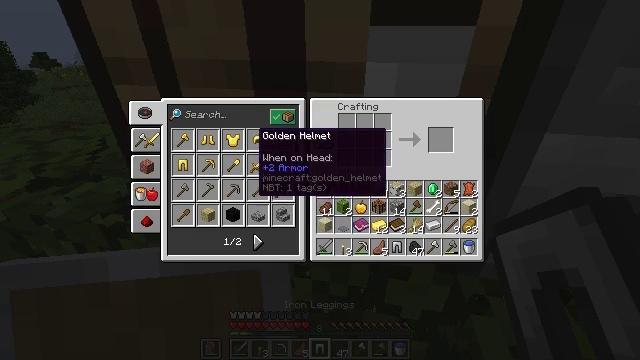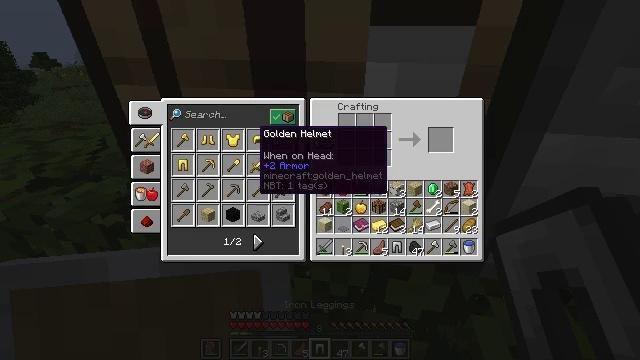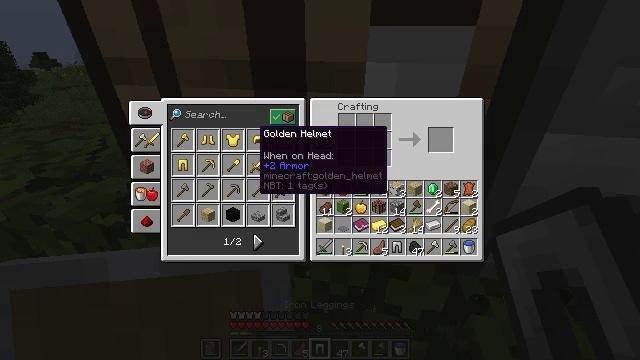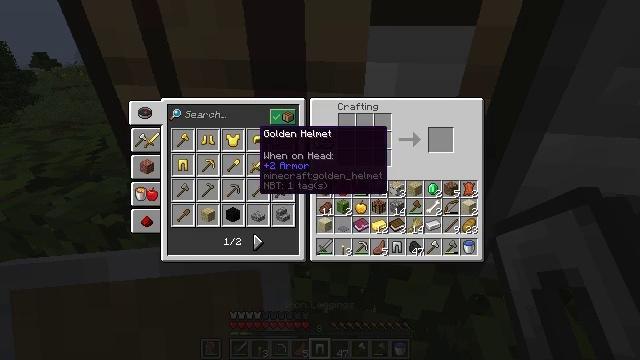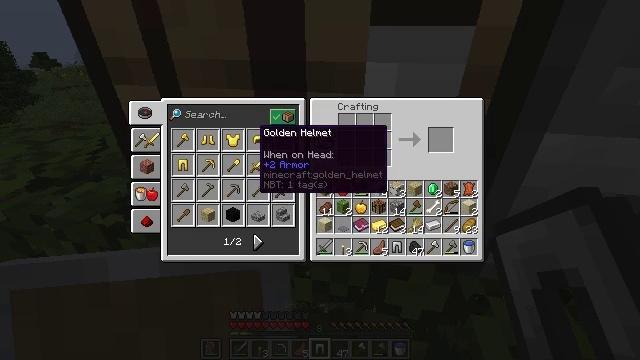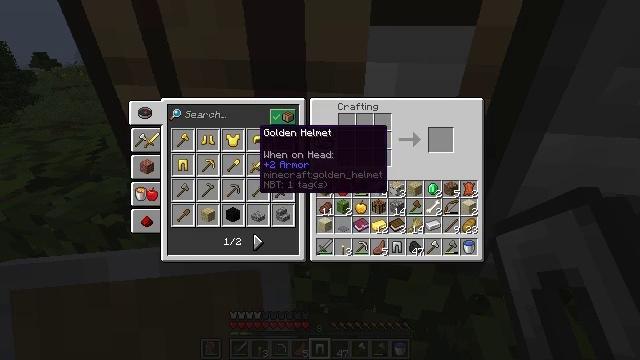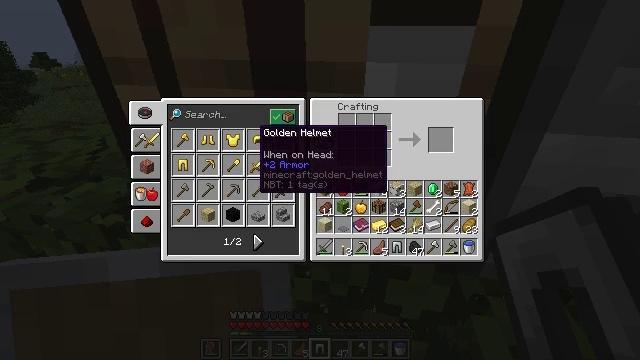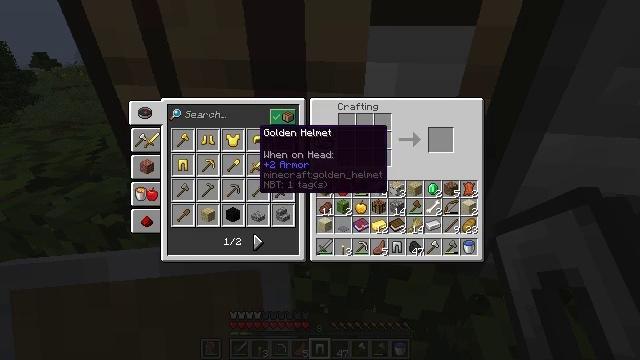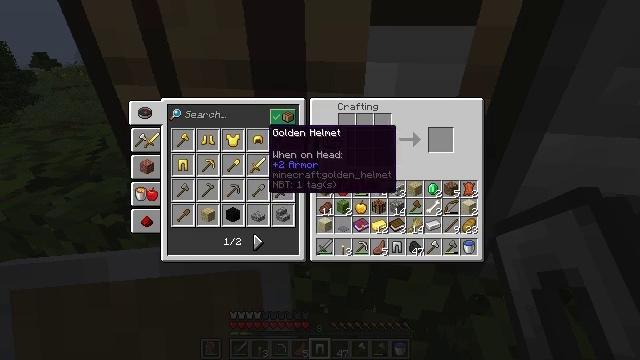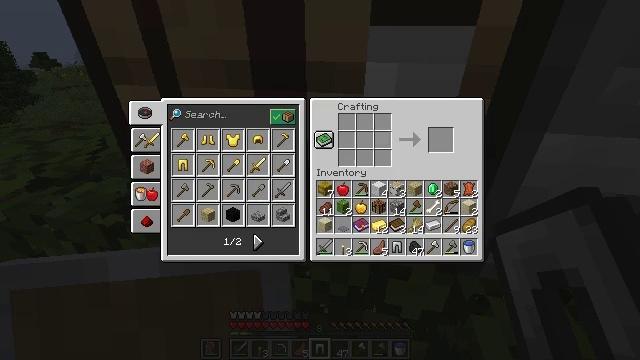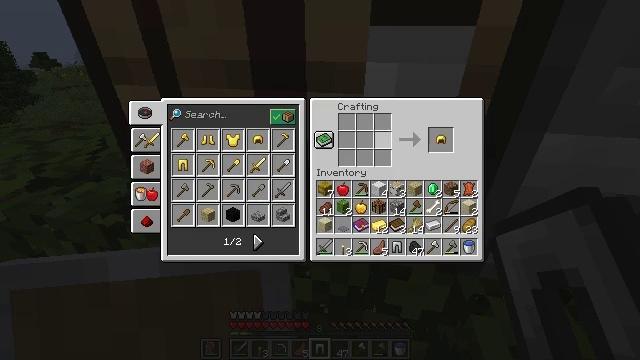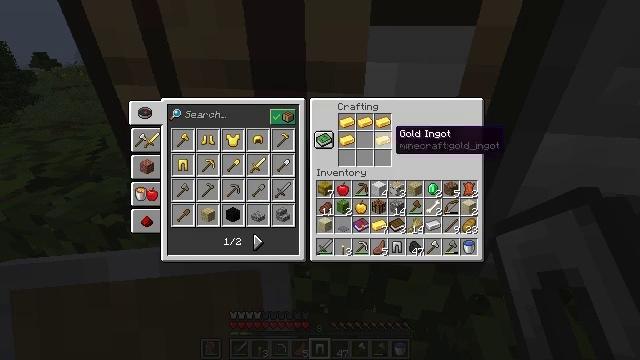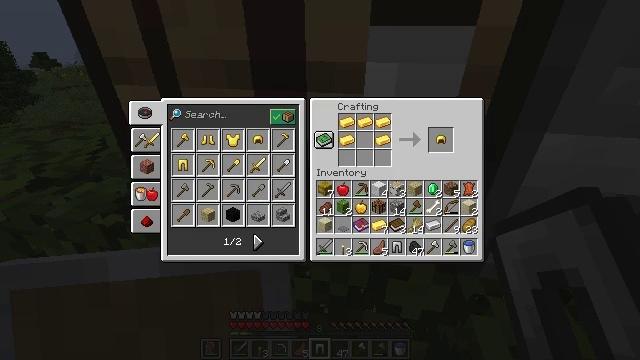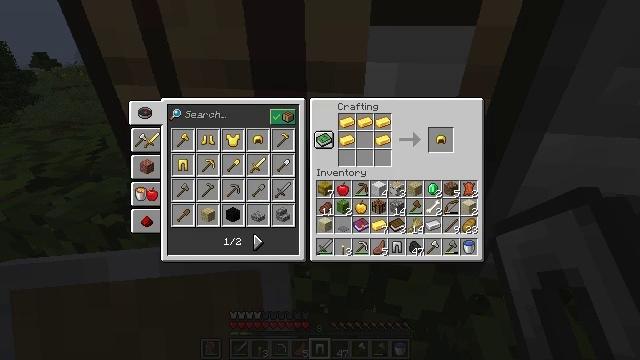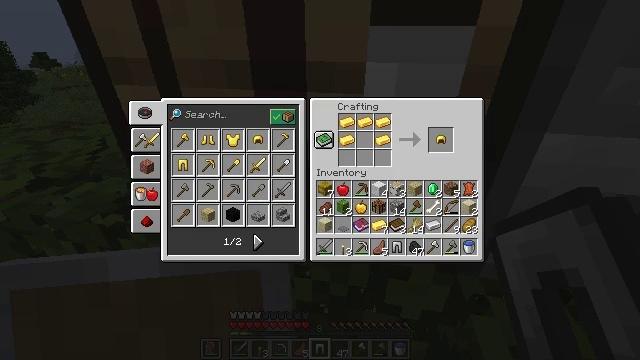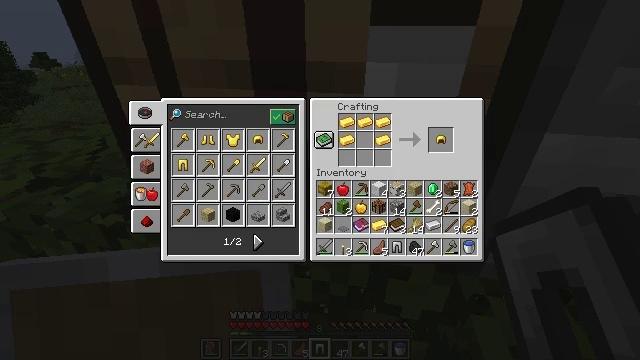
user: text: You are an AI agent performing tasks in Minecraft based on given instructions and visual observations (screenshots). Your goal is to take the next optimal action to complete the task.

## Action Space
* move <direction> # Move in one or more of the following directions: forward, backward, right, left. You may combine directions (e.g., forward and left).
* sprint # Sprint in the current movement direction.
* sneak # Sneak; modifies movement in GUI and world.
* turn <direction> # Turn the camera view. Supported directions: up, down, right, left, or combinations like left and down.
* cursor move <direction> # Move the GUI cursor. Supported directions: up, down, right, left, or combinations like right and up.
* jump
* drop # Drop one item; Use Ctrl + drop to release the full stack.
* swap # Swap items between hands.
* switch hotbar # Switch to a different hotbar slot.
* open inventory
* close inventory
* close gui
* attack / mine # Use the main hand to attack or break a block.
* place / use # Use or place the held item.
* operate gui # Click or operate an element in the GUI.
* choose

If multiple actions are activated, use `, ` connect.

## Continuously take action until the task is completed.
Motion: motion action
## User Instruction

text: Make a golden helmet with gold ingots.
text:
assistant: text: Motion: no_op
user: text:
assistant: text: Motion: no_op
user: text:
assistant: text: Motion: no_op
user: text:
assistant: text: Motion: no_op
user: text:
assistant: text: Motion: operate gui
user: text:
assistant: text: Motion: operate gui
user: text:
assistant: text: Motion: operate gui
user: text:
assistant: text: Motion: cursor move right
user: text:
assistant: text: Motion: cursor move right
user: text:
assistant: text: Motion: cursor move right
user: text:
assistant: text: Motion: cursor move right
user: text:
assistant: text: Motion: no_op
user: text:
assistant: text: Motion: no_op
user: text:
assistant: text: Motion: no_op
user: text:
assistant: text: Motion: no_op
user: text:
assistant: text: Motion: no_op
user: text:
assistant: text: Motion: no_op
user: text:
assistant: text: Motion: no_op
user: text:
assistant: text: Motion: no_op
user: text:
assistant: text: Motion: no_op
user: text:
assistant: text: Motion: no_op
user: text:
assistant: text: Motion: no_op
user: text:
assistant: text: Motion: no_op
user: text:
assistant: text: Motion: no_op
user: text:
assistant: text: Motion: no_op
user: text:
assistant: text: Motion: no_op
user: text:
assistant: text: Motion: no_op
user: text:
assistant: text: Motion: no_op
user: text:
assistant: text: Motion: no_op
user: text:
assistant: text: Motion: no_op